Question: i have asp.net mvc application where my model has a relation like "Question can have multiple answers". So while creating its .dbml file and classes question class would contain the EntitySet right? but each object in the EntitySet (means Answer object) will having the Property as "Question" , so framework automatically creates there circular reference and dependencies. which does comes in focus when we going to serialize the List of Question (List) to generate the json output, for particular action in controller. If we use [ScriptIgnore] attribute to property as "Answers" in "Question" class in designer.cs file (generated by framework, generally people avoids to disturb it and me too) then everything running fine.
Can we solve this by using partial classes? but i think partial properties are not exist in c#.
My question is , is this BUG ? or some remedy to resolve it? my relationship is :
And Error is:
'''
A circular reference was detected while serializing an object of type 'myApp.Models.Question'.
'''
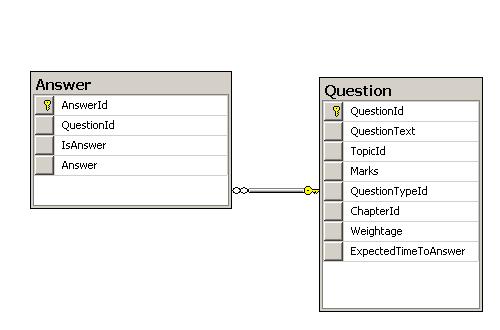
Answer: This is a feature that you are using incorrectly.
You should never serialize the LINQ to SQL (or Entity Framework) classes. Even though Microsoft has placed [DataContract] and other attributes on these classes, they should not be serialized.
Instead, design a set of classes that correctly matches what you want to have serialized. For instance:
'''
public class Question
{
public int ID {get;set;}
public string Text {get;set;}
public List<Answer> Answers {get;set;}
}
public class Answer
{
public string Text {get;set;}
}
'''
Populate instances of these classes from your database classes, and serialize these data transfer classes instead.
BTW, this is the Data Transfer Object pattern.